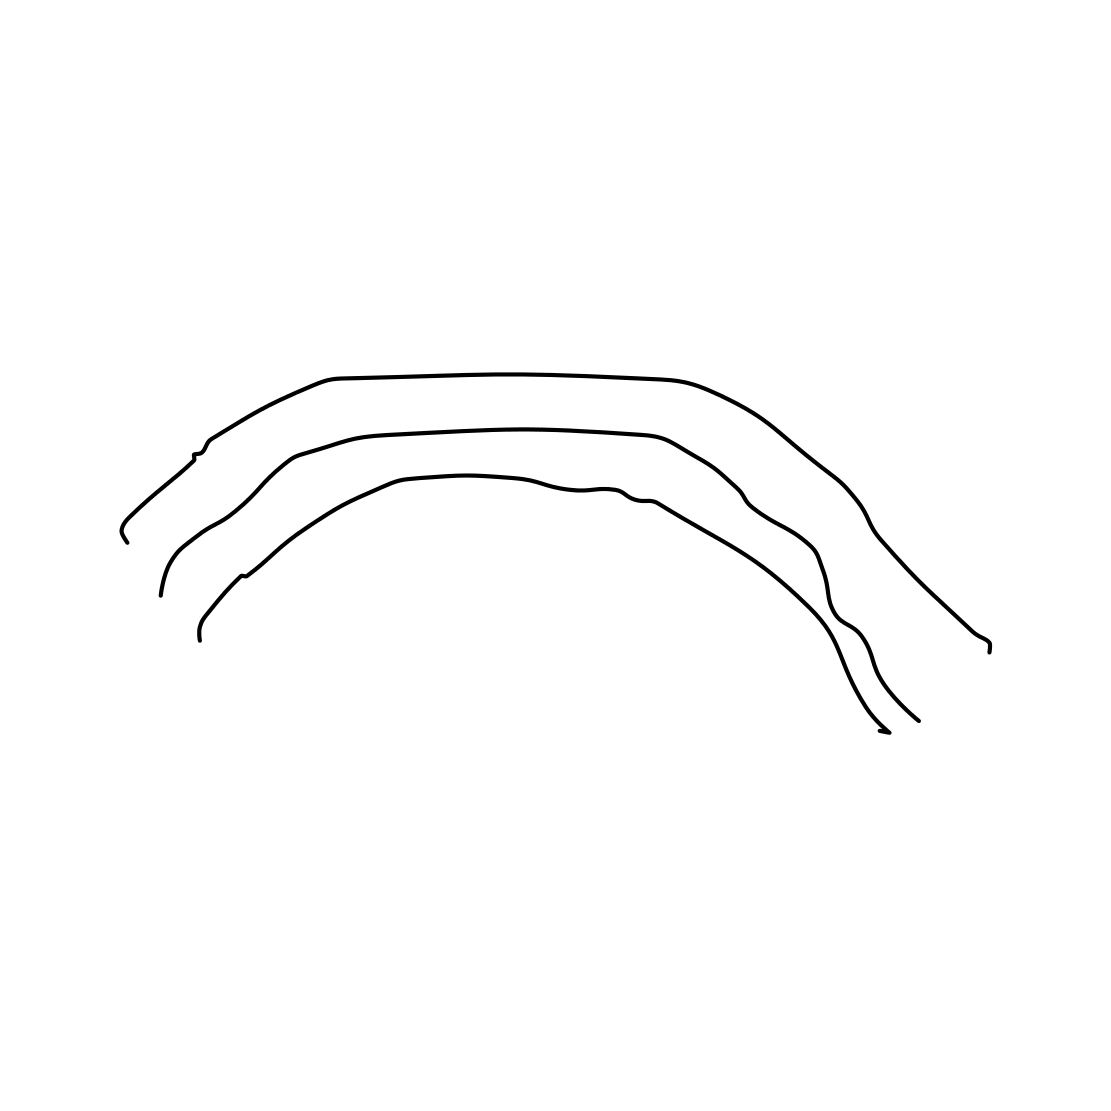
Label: rainbow